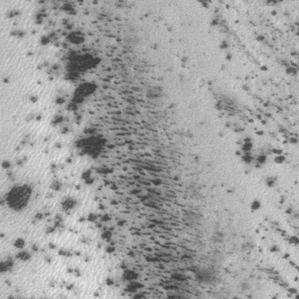
Label: frost